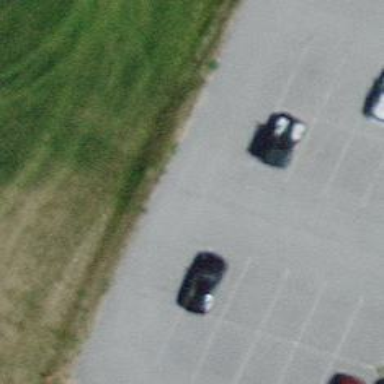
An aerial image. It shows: Parking aisle designated as service road.